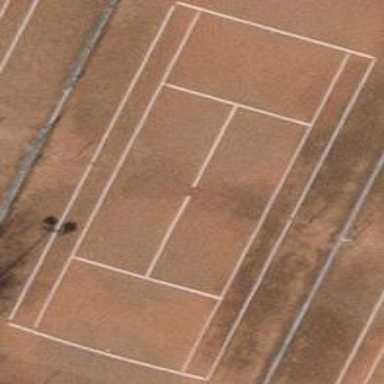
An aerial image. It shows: Tennis court on pitch designated for leisure land.